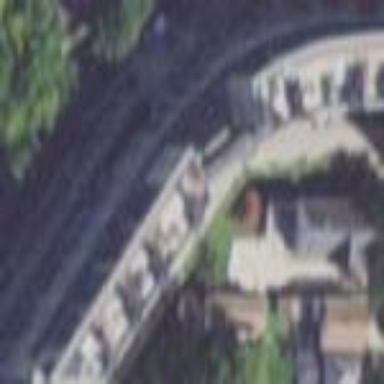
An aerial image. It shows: Section of condominiums within building.